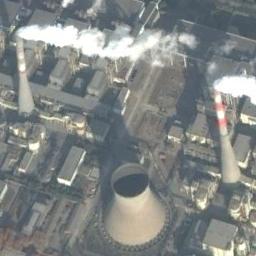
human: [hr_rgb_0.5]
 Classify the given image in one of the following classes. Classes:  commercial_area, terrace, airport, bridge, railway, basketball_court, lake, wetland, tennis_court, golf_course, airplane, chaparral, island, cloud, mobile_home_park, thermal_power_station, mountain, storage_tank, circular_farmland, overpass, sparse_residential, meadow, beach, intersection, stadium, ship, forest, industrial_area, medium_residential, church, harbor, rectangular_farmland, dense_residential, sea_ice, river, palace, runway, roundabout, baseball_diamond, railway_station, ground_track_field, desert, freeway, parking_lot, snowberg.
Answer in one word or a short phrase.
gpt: thermal_power_station